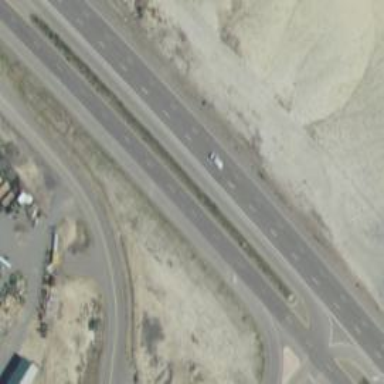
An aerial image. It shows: Expressway with asphalt surface. It is trunk highway with top-grade track type.